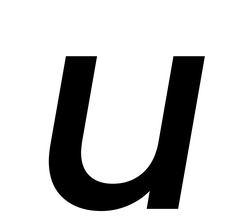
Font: Poppins-MediumItalic